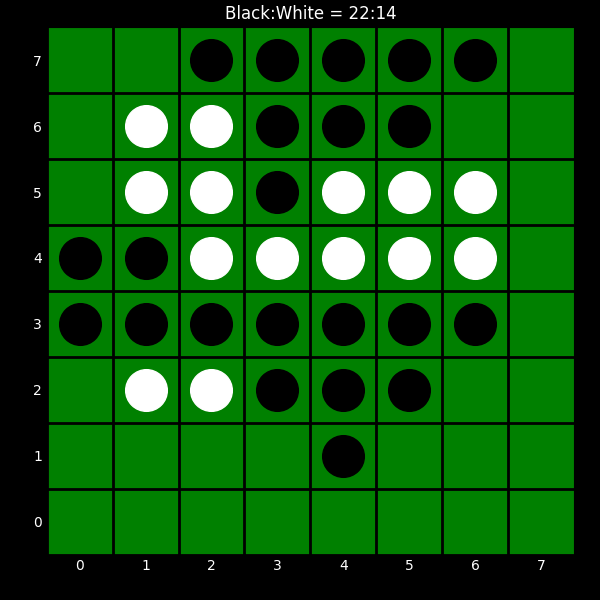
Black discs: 22
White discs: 14